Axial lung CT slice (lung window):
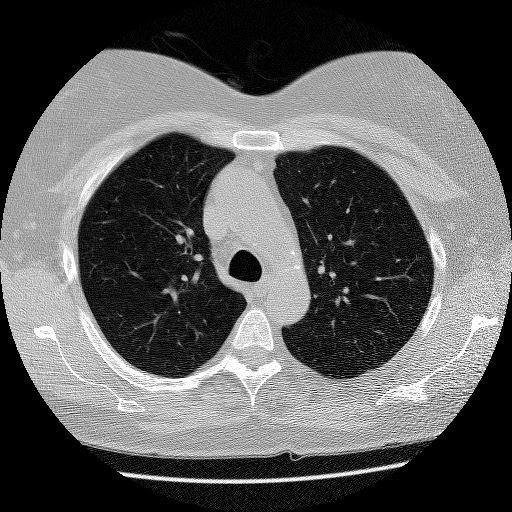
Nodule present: no